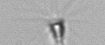
Label: Calciopappus